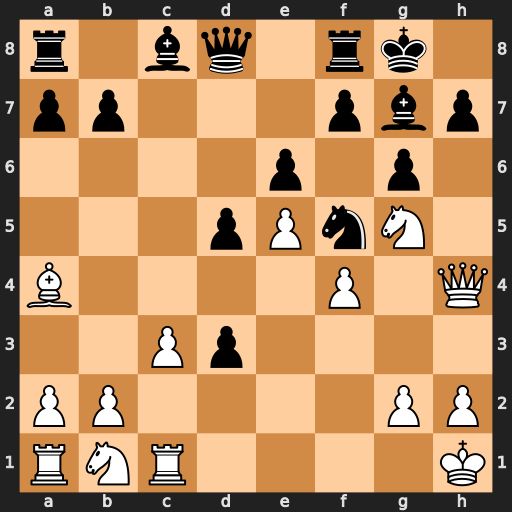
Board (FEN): r1bq1rk1/pp3pbp/4p1p1/3pPnN1/B4P1Q/2Pp4/PP4PP/RNR4K
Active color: w
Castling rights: -
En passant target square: -
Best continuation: Qxh7#